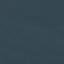
Label: SeaLake